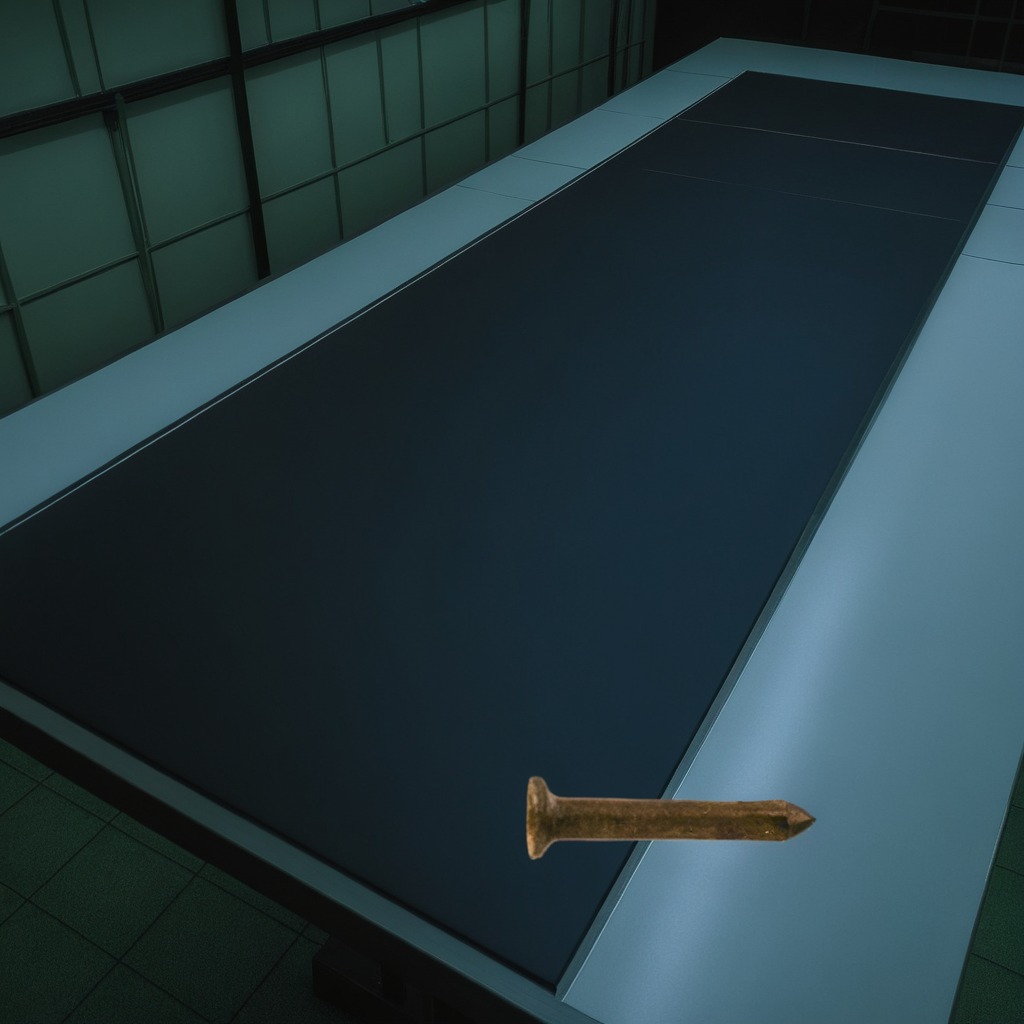
An iron nail is lying on the table in the railway signal maintenance room.